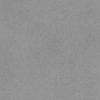
Label: dusty